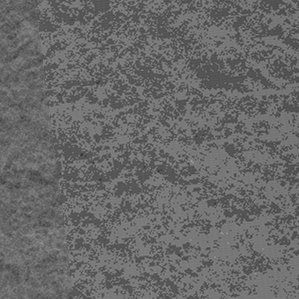
Label: frost